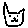
Label: cat